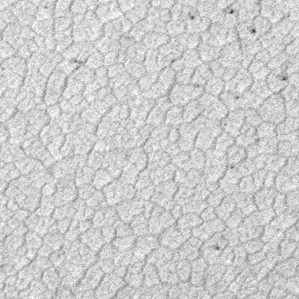
Label: frost